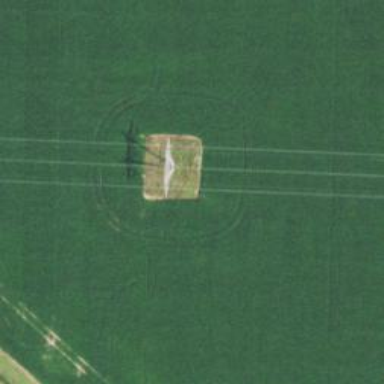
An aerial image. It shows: Lattice structure tower used for power distribution.